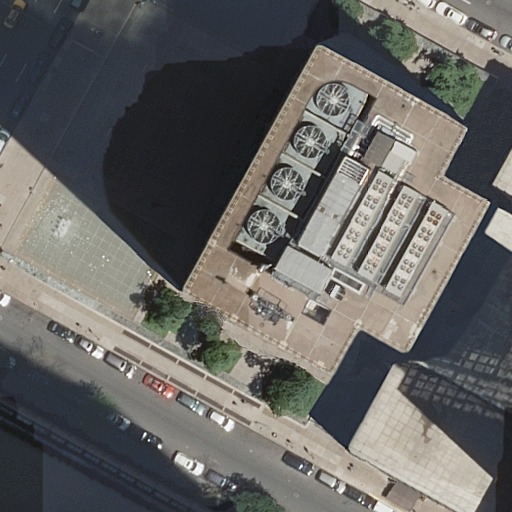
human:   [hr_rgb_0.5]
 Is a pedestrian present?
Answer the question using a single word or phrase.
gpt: yes

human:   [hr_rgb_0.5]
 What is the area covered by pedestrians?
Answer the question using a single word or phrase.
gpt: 1374m2

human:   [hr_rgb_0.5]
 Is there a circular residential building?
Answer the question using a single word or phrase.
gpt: no

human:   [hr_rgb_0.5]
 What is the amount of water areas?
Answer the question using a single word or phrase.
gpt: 2

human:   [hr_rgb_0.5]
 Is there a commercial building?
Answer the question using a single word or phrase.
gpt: yes

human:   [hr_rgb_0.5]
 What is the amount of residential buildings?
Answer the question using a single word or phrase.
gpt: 0

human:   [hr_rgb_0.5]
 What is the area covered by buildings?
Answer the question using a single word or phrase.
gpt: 291m2

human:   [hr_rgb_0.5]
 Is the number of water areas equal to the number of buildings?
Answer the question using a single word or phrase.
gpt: yes

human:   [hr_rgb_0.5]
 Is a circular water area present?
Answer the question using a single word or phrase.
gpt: no

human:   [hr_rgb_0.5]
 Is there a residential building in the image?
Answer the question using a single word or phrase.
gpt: no

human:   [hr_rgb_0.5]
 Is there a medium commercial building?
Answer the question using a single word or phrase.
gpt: yes

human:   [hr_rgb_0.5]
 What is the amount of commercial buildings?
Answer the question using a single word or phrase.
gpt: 2

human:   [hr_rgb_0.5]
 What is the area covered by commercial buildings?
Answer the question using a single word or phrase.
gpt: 291m2

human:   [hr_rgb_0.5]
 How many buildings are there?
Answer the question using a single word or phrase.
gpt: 2

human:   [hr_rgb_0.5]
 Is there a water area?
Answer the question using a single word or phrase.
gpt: yes

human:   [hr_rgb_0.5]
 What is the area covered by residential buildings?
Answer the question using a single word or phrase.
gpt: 0m2

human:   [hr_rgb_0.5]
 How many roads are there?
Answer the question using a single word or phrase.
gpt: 3

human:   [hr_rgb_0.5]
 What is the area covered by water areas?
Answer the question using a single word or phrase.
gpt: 652m2

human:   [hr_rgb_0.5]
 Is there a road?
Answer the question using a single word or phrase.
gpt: yes

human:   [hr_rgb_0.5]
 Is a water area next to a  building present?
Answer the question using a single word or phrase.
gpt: yes

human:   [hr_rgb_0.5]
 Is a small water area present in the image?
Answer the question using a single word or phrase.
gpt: no

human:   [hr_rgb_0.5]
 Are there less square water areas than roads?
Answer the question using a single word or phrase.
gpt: yes

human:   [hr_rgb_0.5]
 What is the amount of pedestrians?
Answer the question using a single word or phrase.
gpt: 1

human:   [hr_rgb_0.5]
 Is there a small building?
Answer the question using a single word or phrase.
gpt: yes

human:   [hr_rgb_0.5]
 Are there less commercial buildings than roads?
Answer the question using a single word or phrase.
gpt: yes

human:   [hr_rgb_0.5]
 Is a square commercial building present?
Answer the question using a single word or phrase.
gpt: no

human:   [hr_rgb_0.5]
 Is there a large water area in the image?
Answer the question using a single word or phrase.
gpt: no

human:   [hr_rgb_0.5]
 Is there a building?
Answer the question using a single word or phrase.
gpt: yes

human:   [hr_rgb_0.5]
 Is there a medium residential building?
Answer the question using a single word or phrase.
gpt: no

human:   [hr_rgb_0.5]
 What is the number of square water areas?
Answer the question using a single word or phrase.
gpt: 0

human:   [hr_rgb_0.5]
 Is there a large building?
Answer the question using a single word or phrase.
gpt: no

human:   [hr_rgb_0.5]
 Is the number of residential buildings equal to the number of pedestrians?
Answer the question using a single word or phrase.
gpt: no

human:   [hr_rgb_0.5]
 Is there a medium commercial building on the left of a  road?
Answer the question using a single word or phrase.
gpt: yes

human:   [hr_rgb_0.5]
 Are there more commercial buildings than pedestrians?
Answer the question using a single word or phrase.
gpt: yes

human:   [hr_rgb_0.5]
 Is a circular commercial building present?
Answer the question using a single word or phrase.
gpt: no

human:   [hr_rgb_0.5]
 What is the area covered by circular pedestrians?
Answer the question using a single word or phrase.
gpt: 0m2

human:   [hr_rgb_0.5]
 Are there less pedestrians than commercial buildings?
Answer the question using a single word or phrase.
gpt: yes

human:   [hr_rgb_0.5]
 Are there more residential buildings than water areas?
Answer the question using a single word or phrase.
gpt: no

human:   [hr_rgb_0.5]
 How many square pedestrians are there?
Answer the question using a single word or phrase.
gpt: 0

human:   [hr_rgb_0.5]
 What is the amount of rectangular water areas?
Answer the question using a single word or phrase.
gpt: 2

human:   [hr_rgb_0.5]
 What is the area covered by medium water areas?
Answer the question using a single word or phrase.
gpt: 652m2

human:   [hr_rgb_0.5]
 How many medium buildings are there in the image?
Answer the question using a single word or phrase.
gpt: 1

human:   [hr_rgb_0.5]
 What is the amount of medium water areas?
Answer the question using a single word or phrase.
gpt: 2

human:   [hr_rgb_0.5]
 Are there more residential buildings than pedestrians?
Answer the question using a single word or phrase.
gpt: no

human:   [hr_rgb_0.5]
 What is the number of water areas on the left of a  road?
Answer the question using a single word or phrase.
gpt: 2

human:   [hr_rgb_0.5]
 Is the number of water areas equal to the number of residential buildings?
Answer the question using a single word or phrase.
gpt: no

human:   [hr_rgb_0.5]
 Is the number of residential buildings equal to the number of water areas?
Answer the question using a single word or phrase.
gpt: no

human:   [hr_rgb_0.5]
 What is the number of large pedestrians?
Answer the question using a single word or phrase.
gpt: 1

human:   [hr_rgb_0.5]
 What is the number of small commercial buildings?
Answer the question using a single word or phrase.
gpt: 1

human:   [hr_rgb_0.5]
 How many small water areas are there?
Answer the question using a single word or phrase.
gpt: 0

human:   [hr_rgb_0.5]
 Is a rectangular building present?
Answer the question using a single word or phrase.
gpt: yes

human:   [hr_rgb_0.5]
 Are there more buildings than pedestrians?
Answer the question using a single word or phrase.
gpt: yes

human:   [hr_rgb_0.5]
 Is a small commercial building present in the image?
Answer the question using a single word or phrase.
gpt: yes

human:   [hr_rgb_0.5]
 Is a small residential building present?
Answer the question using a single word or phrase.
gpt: no

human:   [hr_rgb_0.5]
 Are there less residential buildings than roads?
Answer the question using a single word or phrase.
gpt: yes

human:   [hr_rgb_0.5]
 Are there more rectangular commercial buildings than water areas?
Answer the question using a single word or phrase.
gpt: no

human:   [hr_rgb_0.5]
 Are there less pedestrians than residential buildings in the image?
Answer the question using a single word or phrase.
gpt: no

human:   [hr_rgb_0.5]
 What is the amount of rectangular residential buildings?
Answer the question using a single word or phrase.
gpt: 0

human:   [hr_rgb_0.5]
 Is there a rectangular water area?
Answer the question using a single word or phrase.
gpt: yes

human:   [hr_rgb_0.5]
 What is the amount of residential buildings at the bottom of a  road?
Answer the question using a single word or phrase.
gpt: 0

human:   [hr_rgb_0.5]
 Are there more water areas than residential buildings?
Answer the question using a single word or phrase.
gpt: yes

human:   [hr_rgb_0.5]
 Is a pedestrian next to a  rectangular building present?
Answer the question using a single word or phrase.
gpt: yes

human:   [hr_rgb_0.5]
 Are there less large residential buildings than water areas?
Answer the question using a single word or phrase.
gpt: yes

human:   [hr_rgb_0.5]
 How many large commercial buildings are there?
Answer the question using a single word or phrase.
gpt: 0